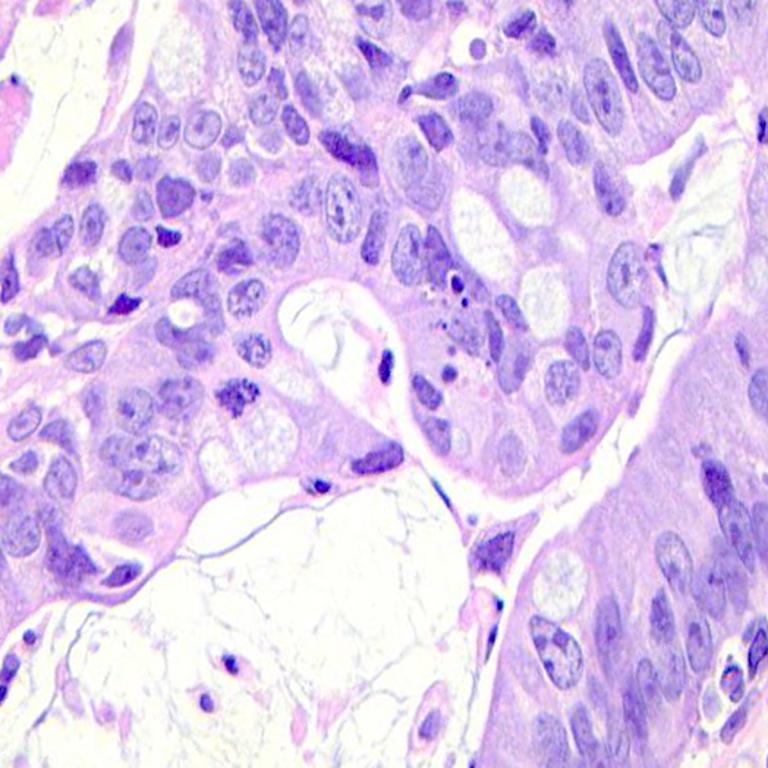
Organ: colon
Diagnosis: adenocarcinomas